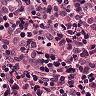
Metastatic tissue present: yes